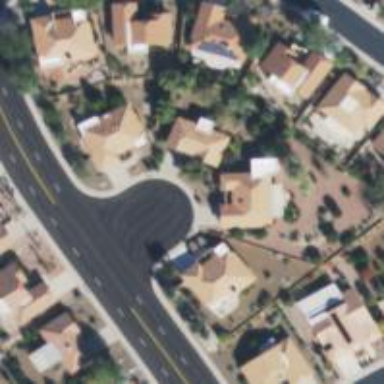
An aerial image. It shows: Turning circle on the road.